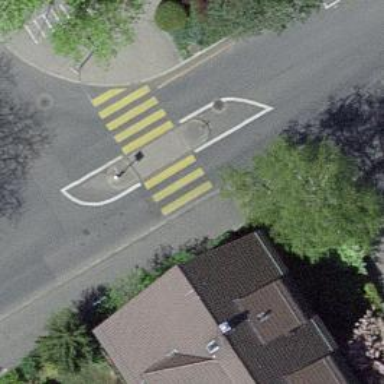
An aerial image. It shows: Sidewalk with marked zebra crossing.